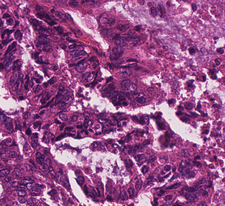
Tumor epithelial tissue: yes
Tumor-associated stroma tissue: no
Normal tissue: no